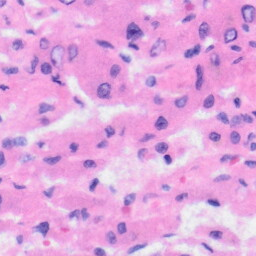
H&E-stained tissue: Liver